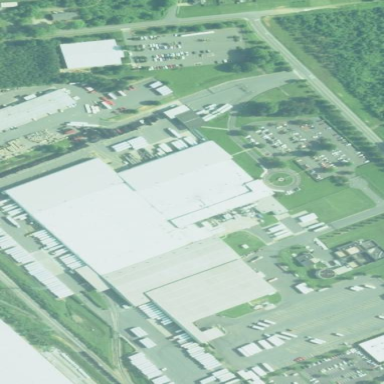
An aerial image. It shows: Industrial area.